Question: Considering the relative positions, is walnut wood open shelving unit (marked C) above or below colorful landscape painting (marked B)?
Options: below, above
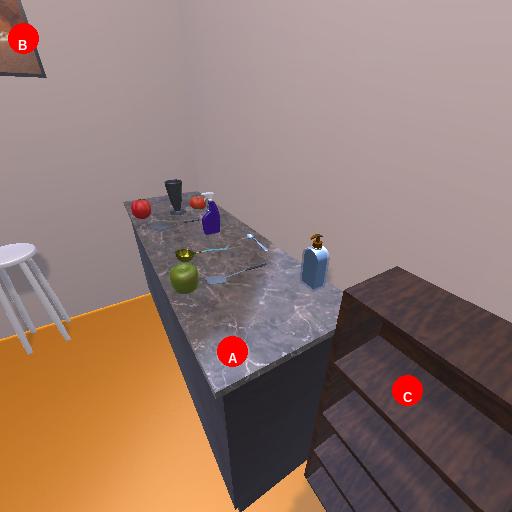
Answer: below